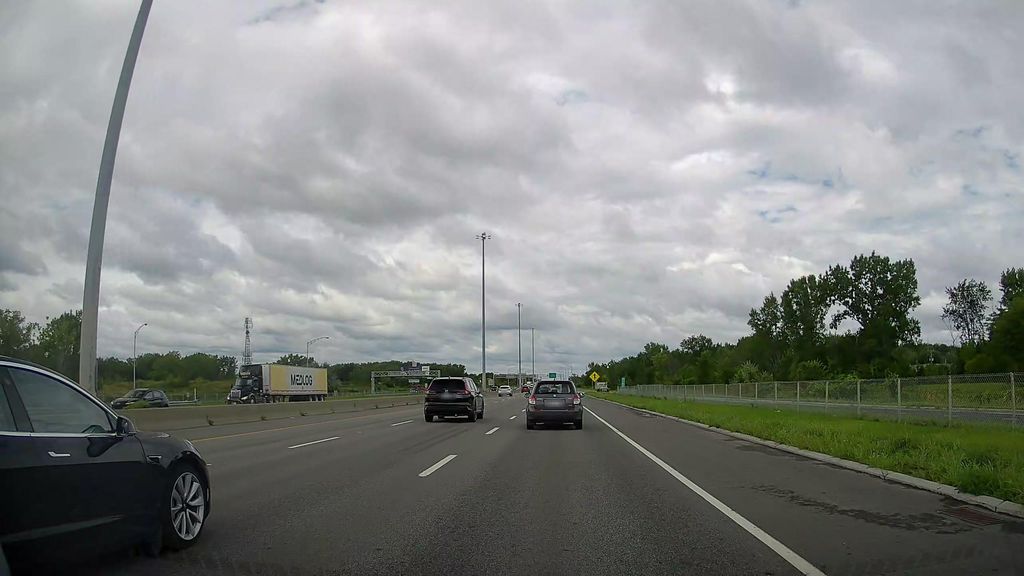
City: montreal